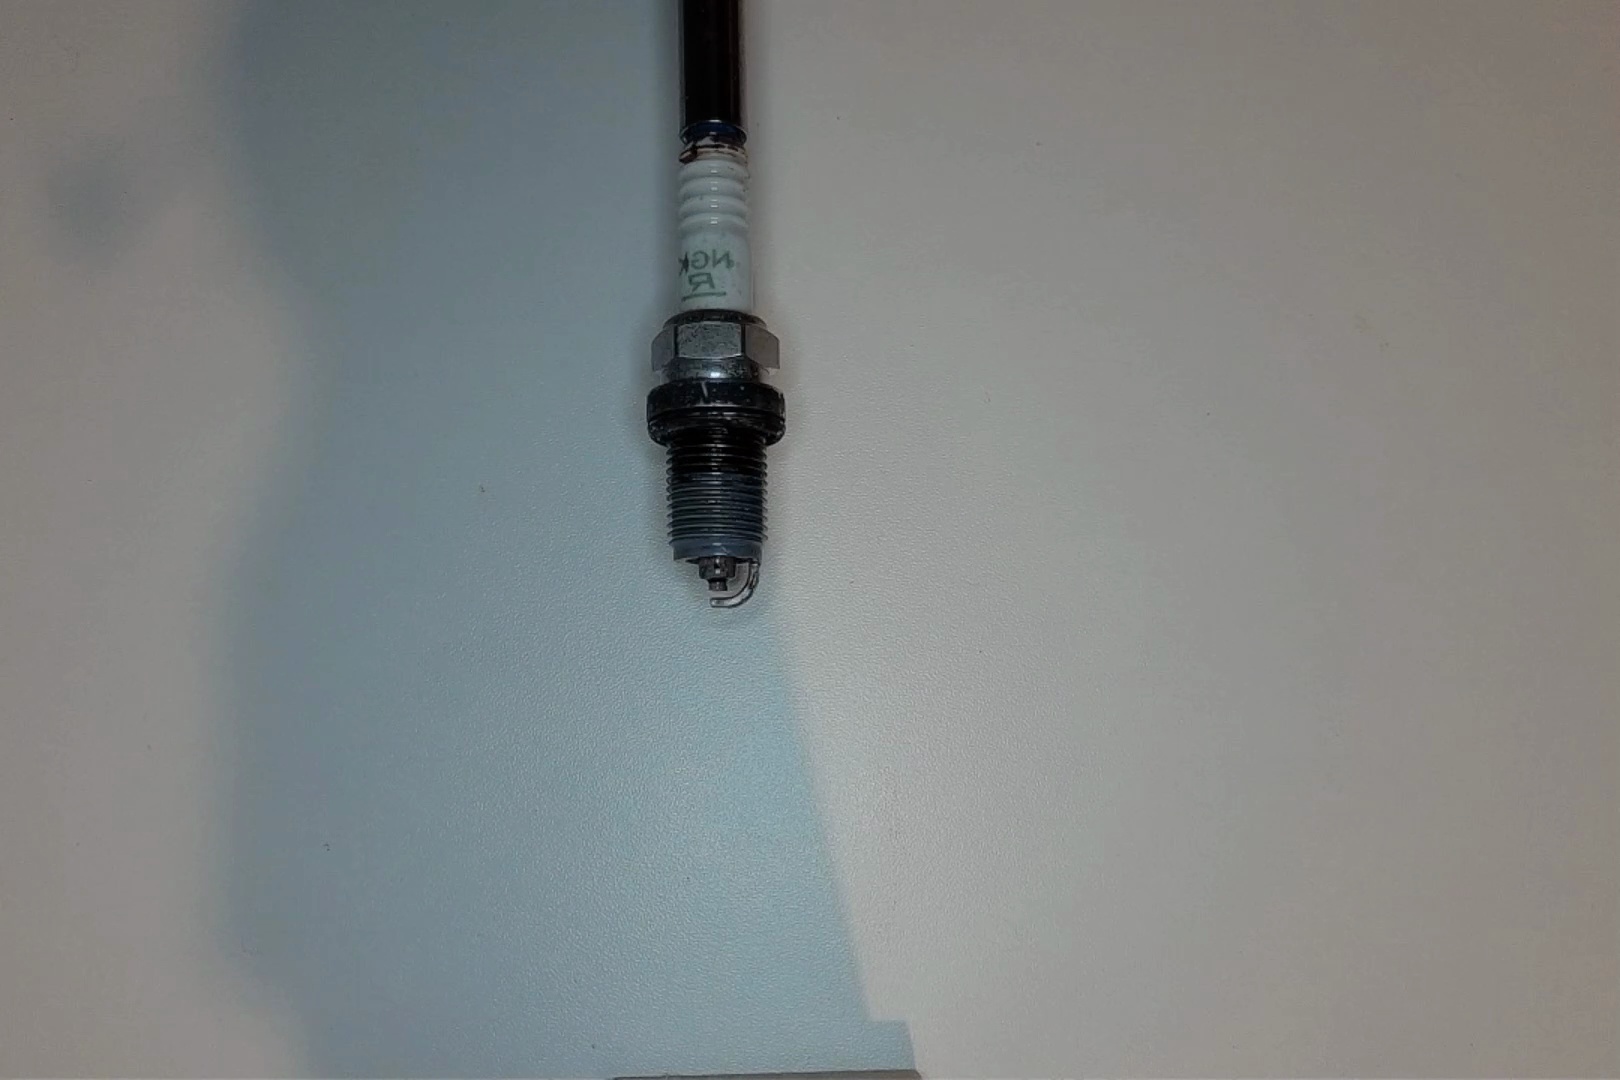
Label: anomaly